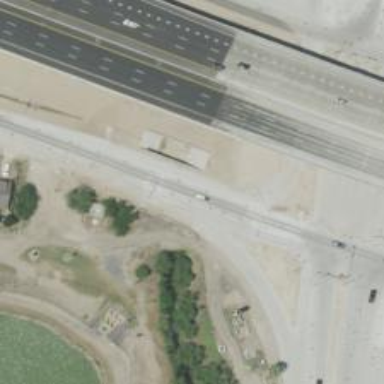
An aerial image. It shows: Secondary link road.